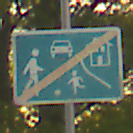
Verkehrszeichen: EndeVerkehrsberuhigterBereich
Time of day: SunriseSunset
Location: Outdoor (RoadRail)
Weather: Clear
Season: NotSpecified
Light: Natural